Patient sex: F
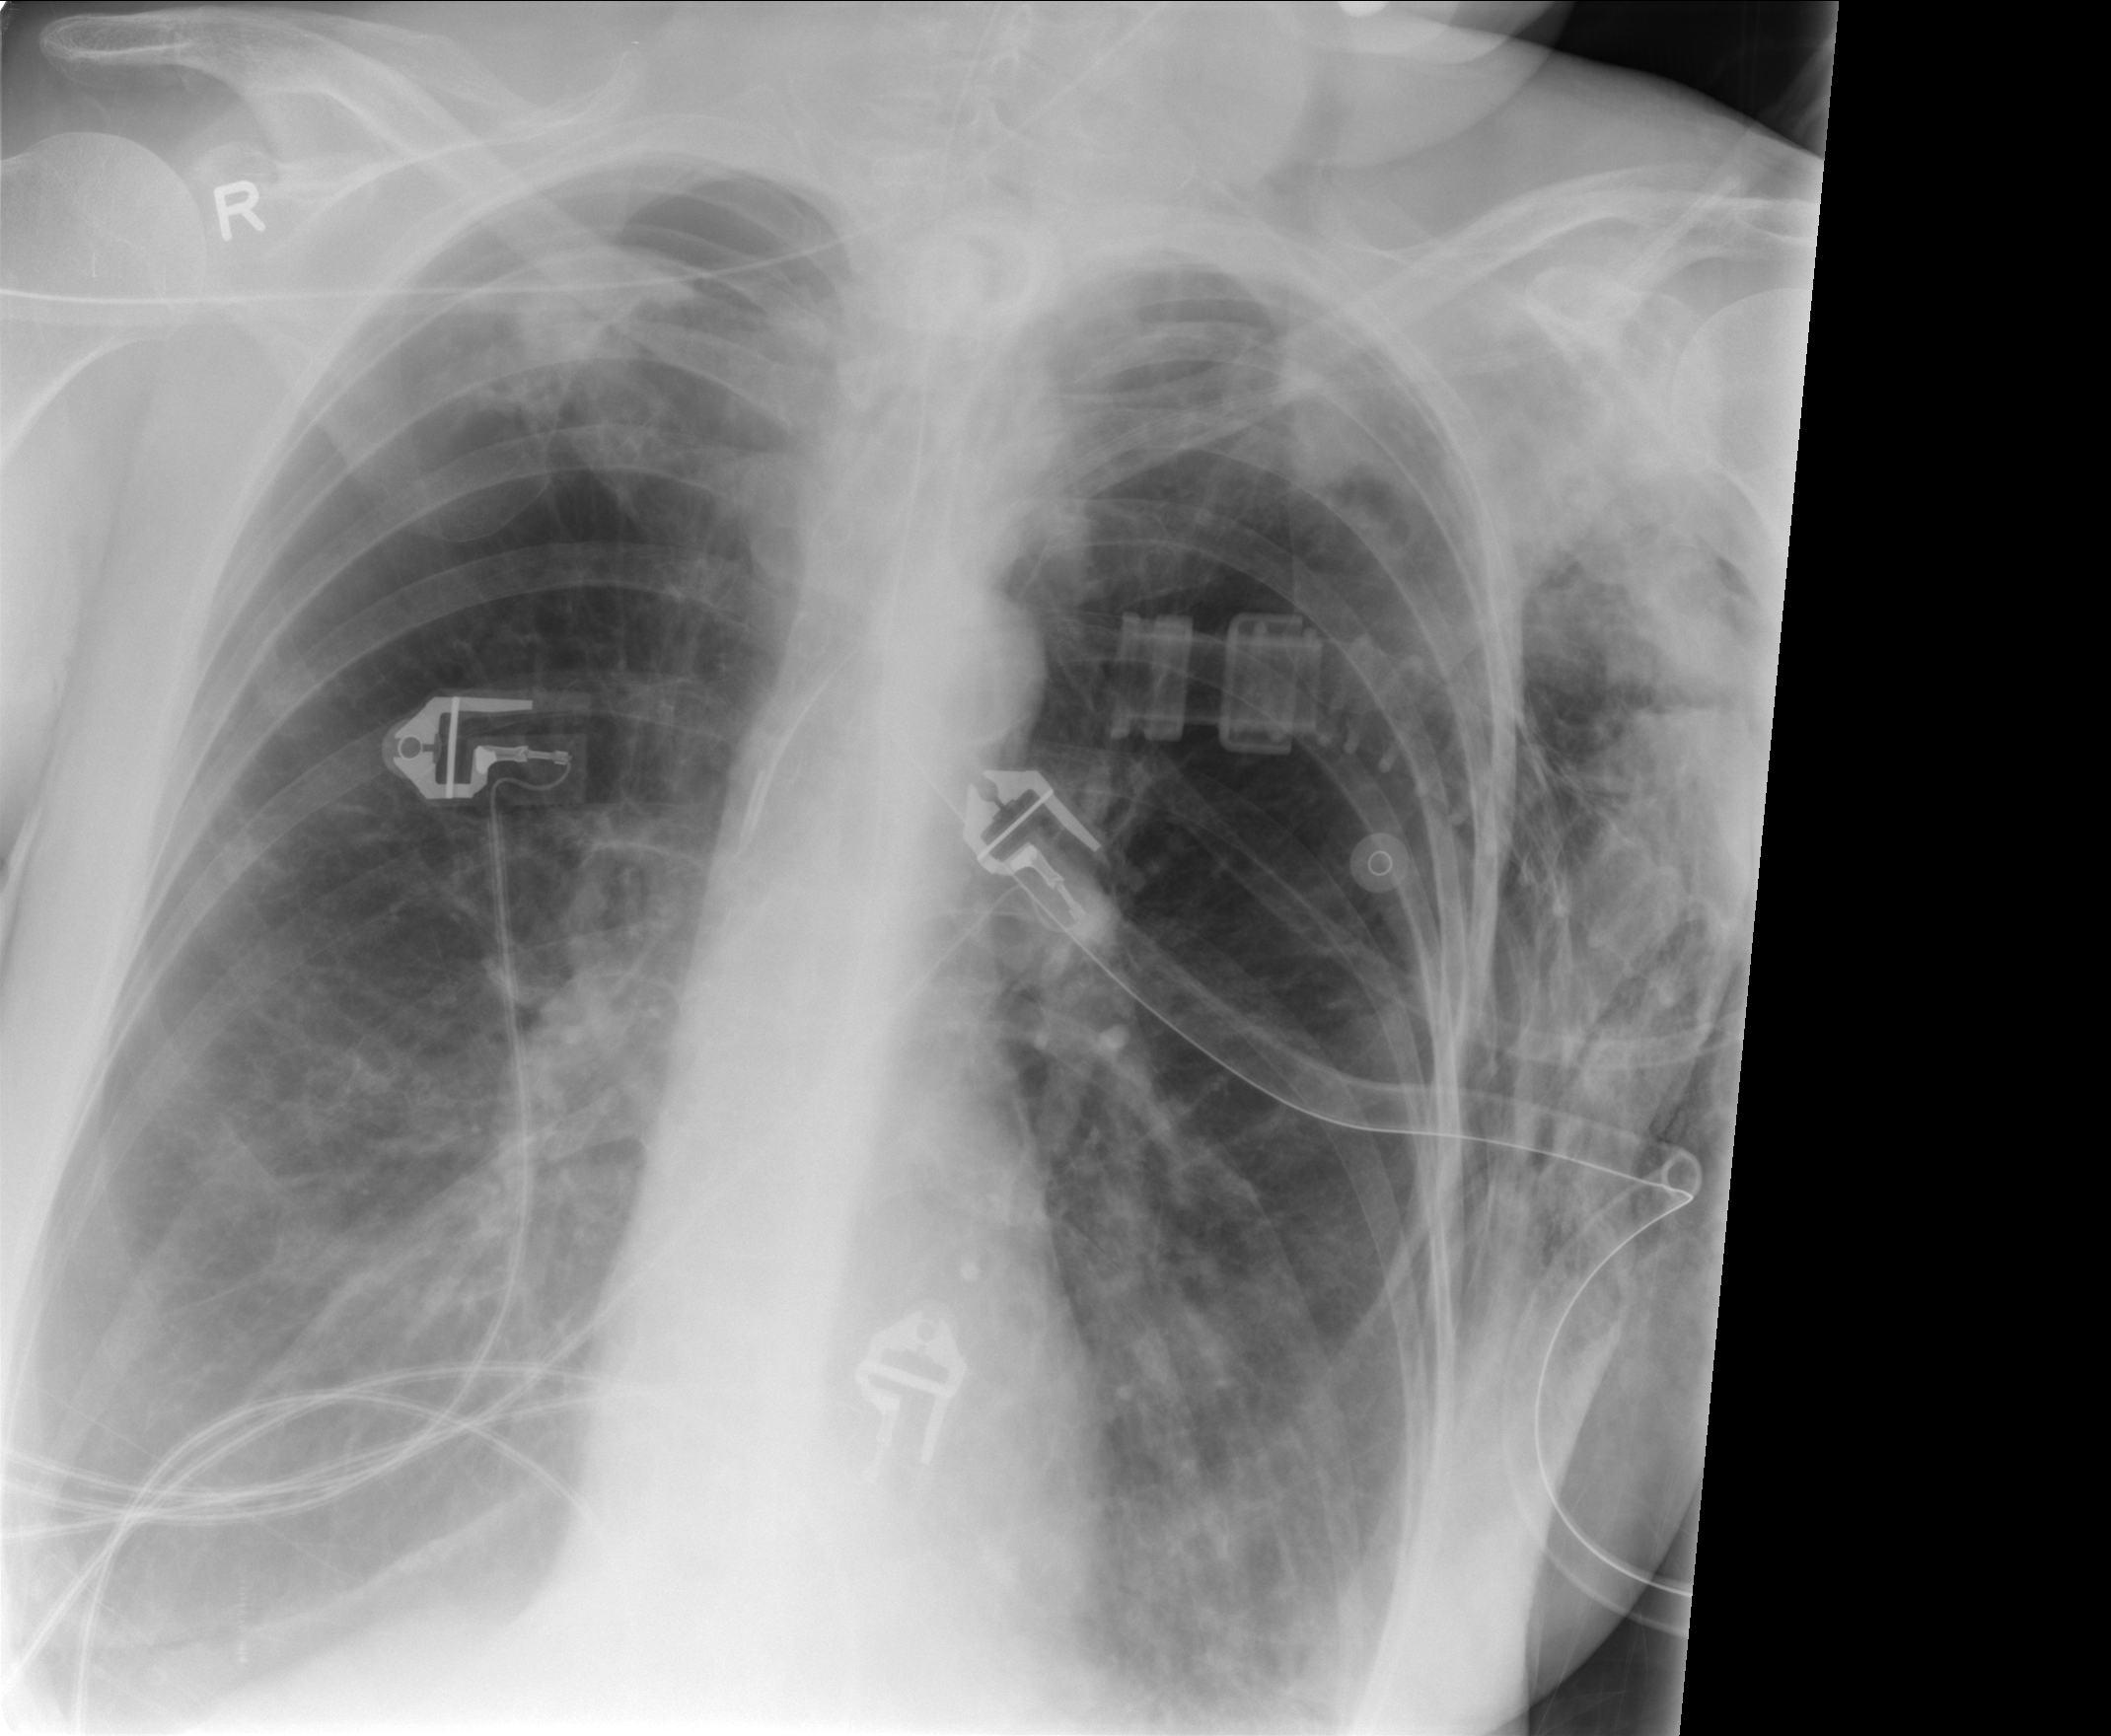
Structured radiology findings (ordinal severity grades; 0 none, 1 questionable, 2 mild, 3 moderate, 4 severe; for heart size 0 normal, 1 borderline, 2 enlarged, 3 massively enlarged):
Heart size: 0
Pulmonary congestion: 0
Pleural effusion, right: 1
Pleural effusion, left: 1
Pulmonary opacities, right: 0
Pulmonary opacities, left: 0
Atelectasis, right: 0
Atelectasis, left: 0